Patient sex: F
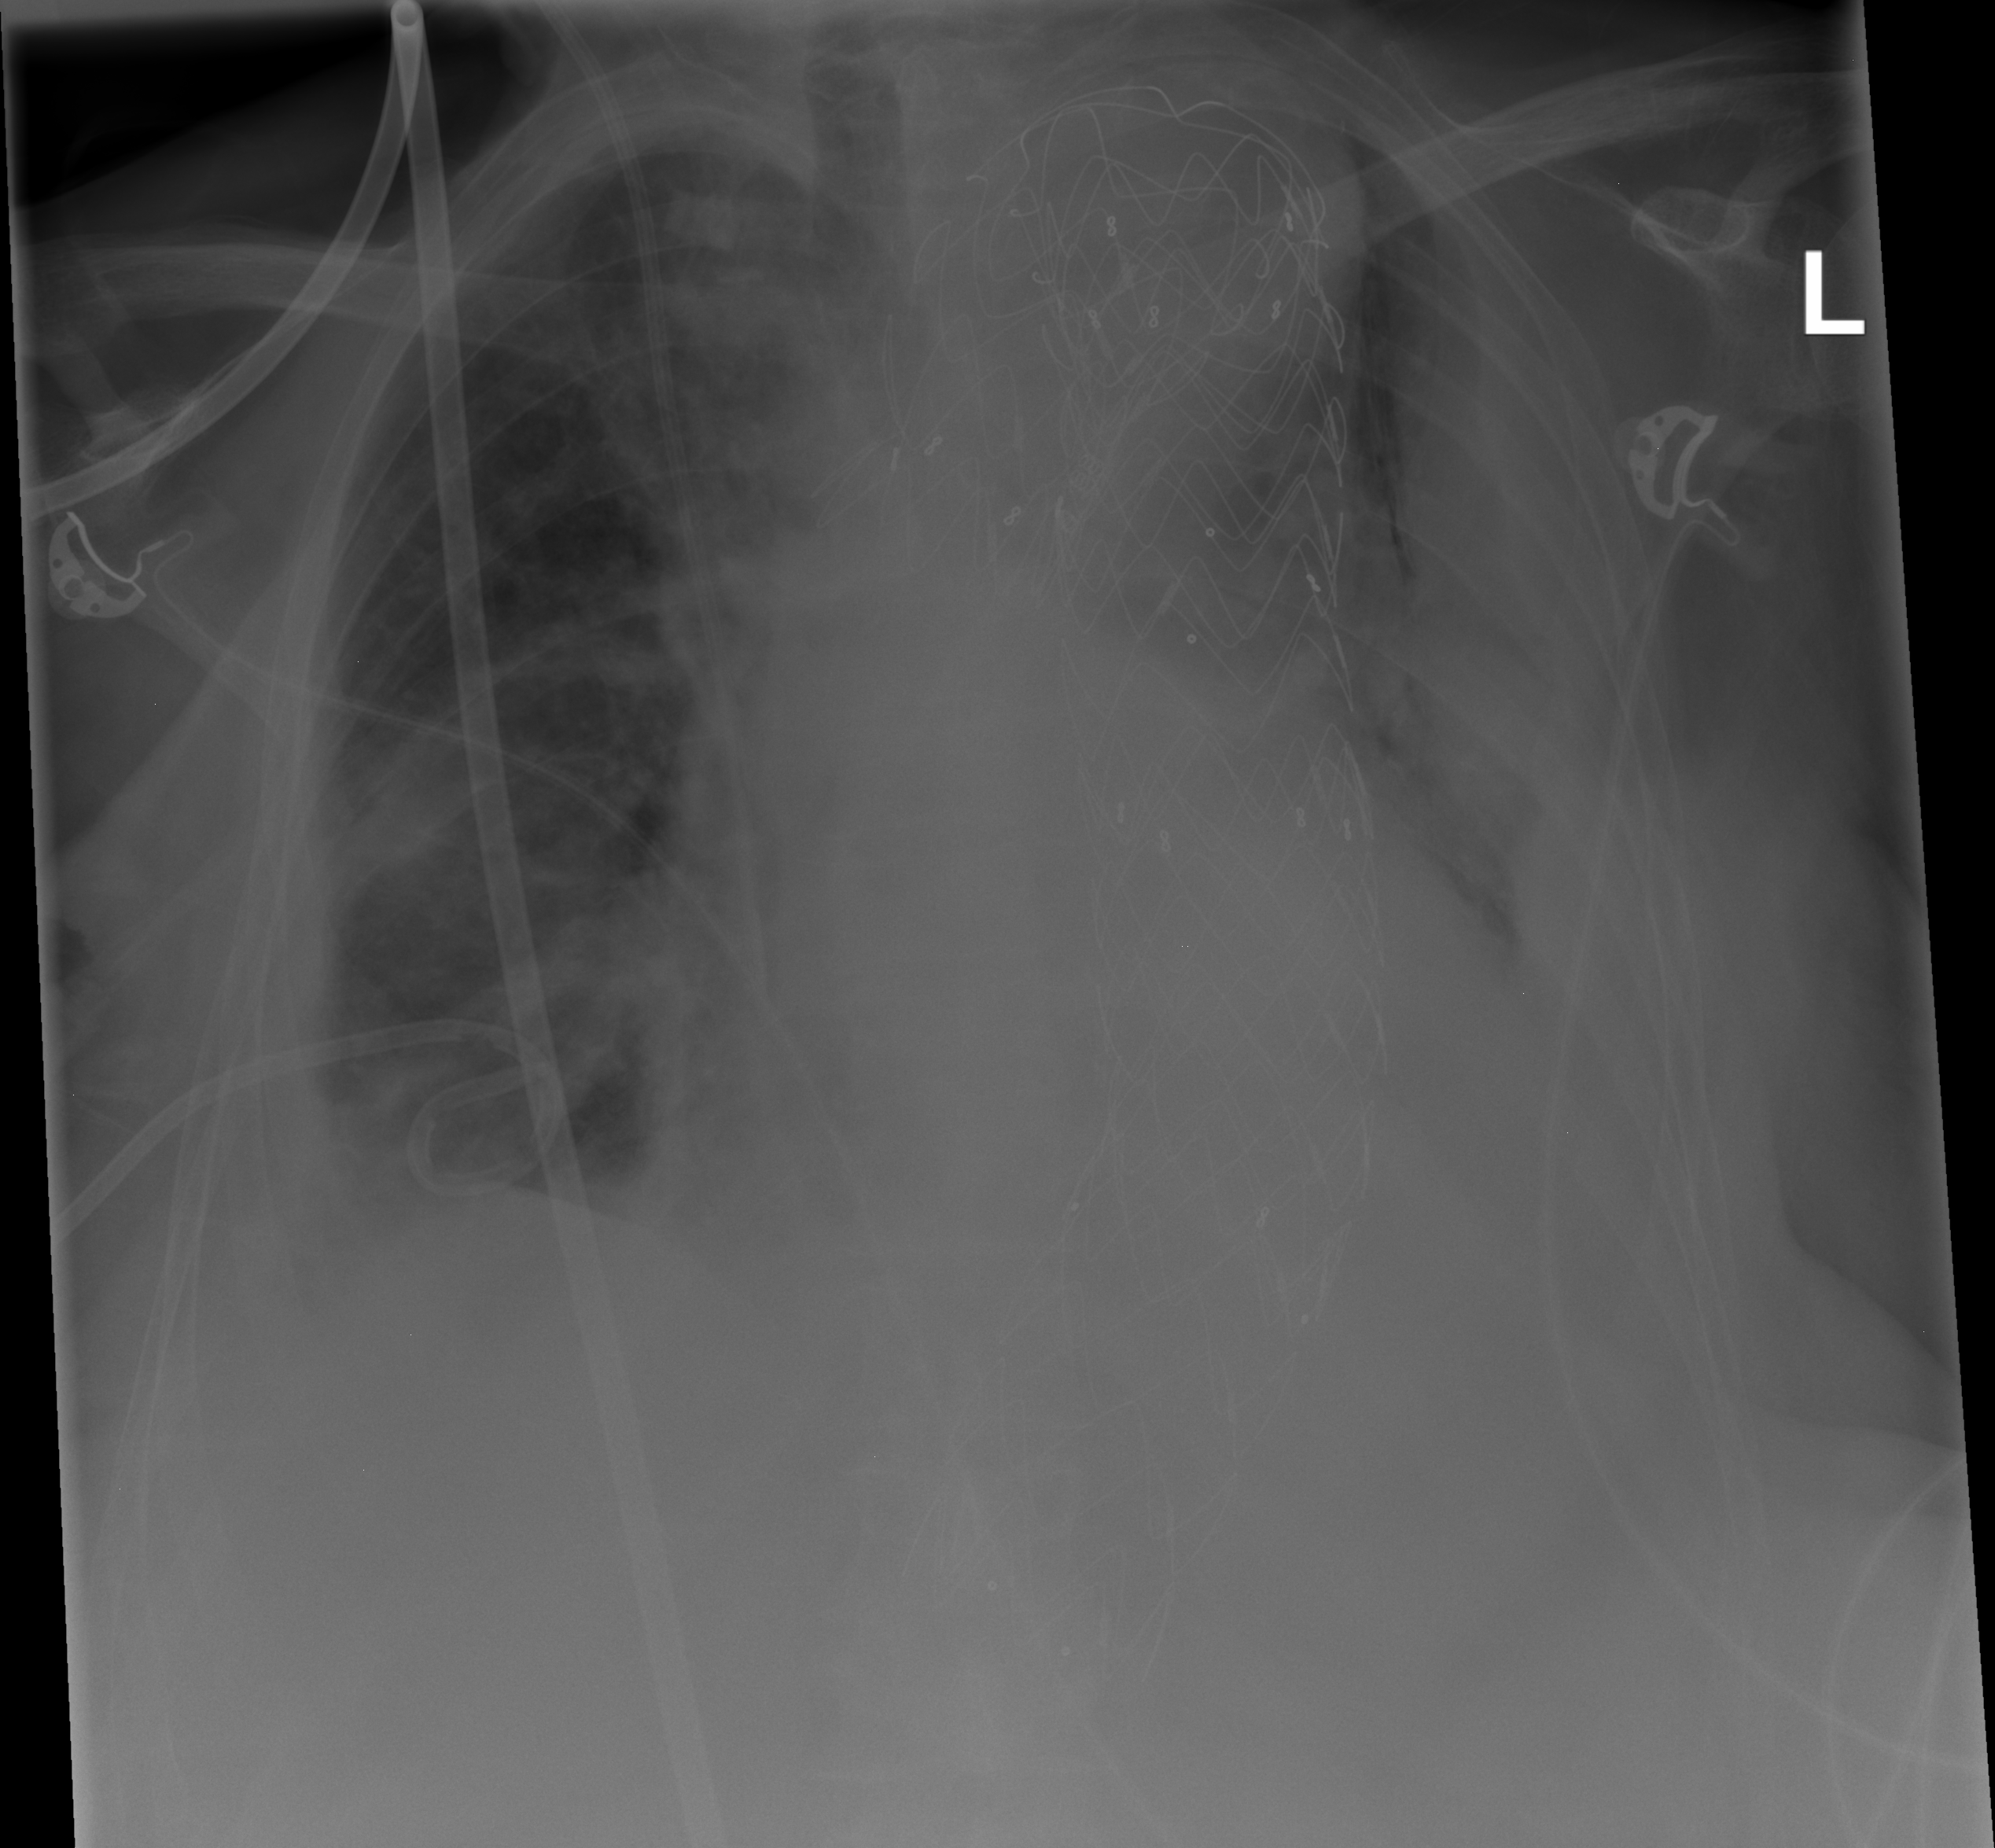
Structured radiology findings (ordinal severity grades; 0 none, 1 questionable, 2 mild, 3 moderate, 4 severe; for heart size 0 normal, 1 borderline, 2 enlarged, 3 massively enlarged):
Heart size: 3
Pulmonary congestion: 2
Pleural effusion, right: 2
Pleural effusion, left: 4
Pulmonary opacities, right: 0
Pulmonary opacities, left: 2
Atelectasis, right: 2
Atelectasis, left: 3